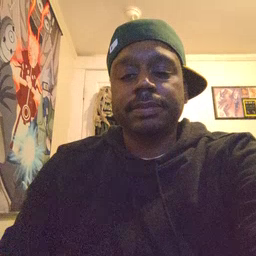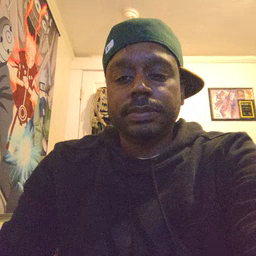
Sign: chin